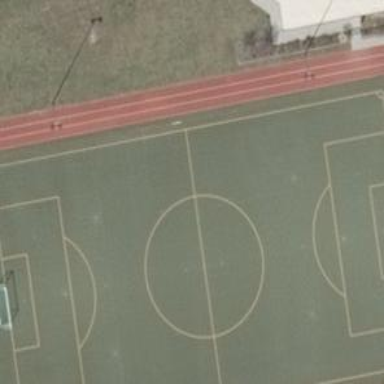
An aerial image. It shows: Soccer pitch designated for leisure and sports activities.